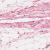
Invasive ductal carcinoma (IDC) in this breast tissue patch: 0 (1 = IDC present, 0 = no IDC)